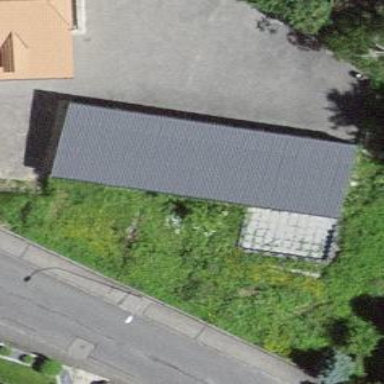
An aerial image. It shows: Garage.